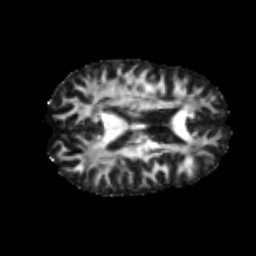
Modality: FA
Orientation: axial
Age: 24
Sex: female
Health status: healthy
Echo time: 0.074 s